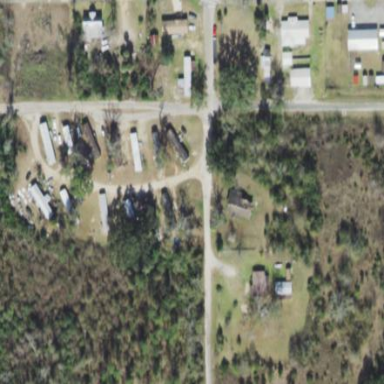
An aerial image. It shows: Residential area known as trailer park.